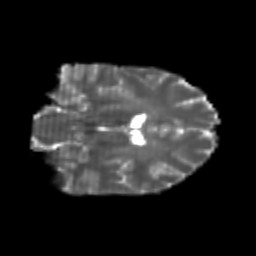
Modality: T2w
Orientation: coronal
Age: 24
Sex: male
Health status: healthy
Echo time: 0.074 s